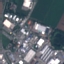
Land use / land cover class: Industrial